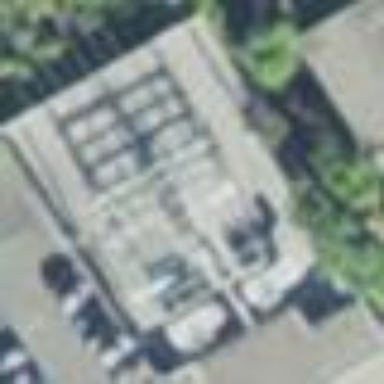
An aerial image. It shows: Outdoor distribution substation.